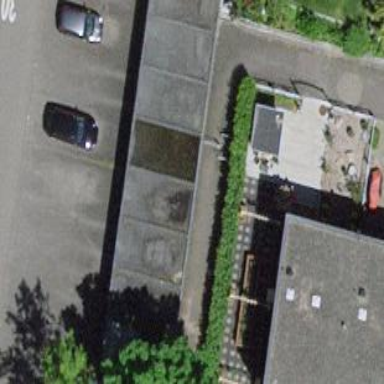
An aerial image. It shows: Garage.